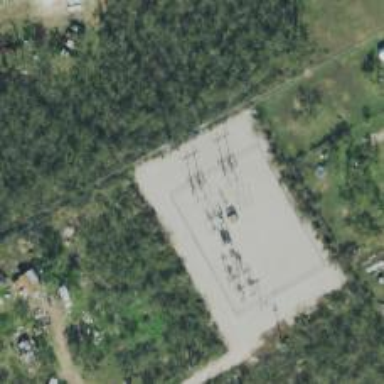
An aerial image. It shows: Power tower.